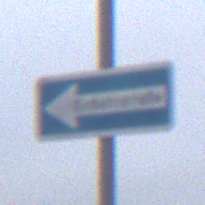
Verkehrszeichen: EinbahnstrasseLinksweisend
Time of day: MorningAfternoon
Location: Outdoor (Suburban)
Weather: Overcast
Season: NotSpecified
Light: Natural